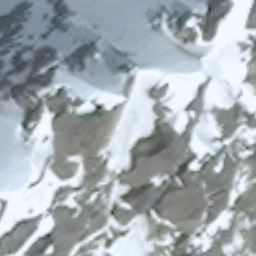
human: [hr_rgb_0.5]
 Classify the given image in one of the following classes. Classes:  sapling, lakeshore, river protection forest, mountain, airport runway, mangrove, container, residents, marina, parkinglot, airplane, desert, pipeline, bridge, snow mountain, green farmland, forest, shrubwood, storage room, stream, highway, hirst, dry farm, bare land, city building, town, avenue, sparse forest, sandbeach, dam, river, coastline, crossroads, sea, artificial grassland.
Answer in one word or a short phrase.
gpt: snow mountain